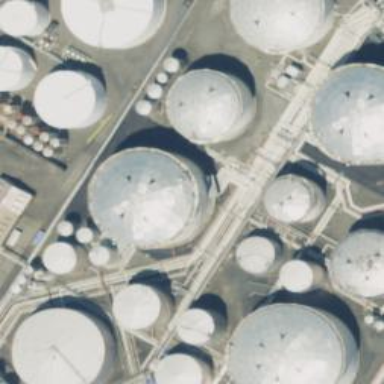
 man-made structure designed for storing gases."